Interaction volume radius: 10 \u00c5
Interaction volume height: 45 \u00c5
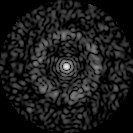
Disorder parameter: 0.8387